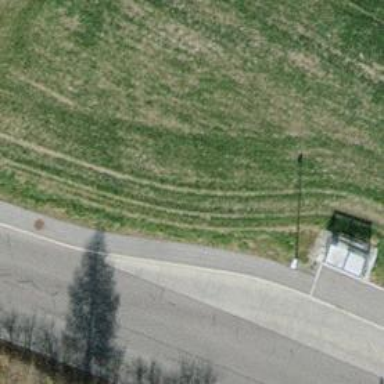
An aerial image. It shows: Footway along the road.